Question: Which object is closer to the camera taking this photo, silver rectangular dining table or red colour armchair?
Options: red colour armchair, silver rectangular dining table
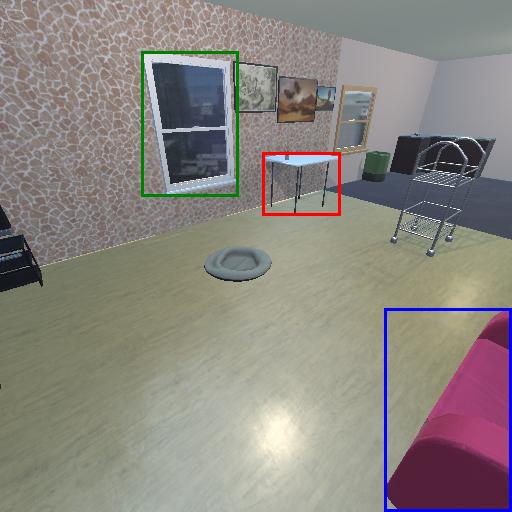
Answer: red colour armchair